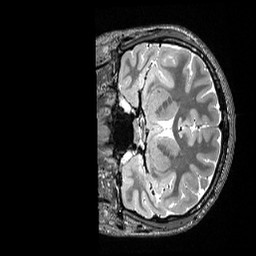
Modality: T2w
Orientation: coronal
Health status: healthy
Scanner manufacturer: siemens
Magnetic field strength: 3 T
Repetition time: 3.2 s
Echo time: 0.565 s